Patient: sex M, age 45
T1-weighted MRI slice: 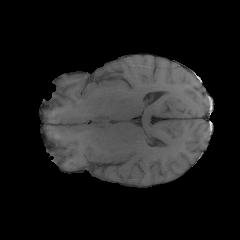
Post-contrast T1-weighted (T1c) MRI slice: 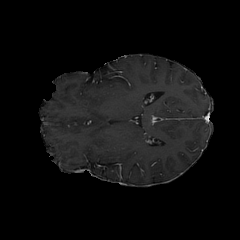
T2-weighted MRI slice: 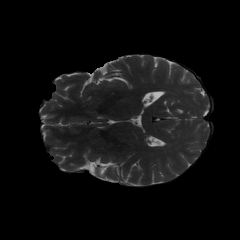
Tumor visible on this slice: no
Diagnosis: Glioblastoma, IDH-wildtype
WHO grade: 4